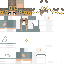
A female human skin with pale skin, wearing blonde crown dressed in a red tshirt and brown shorts, featuring a closed mouth.